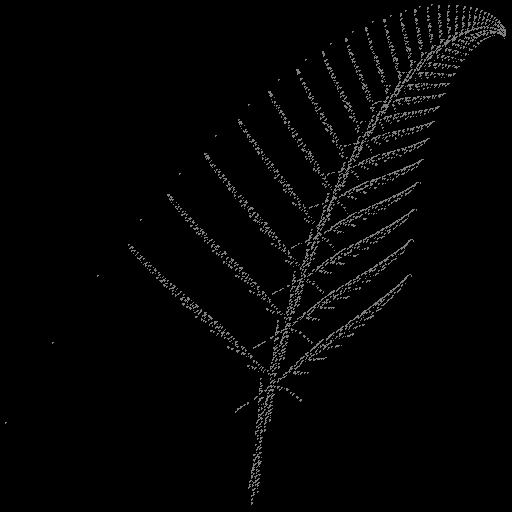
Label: deerfern